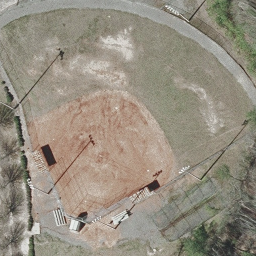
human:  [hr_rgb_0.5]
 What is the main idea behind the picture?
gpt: baseball diamond